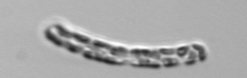
Label: Guinardia_striata